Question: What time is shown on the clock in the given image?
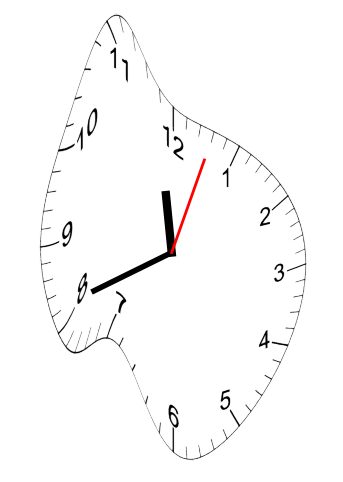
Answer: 11:41:03